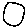
Label: circle